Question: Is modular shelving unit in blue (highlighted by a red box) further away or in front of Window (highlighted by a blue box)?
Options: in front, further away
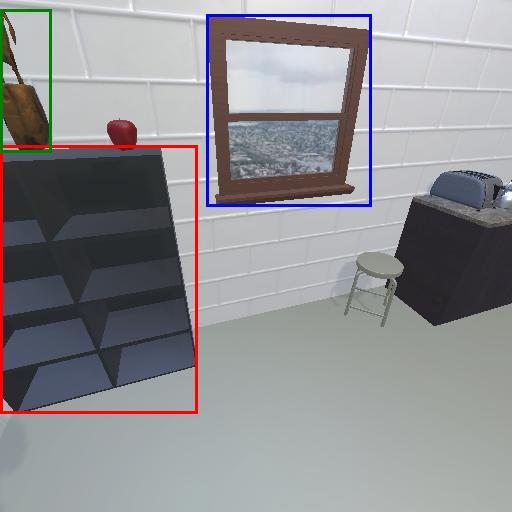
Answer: in front